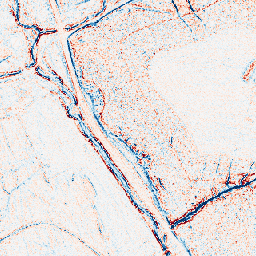
Category: edge_preserving
Decomposition family: bilateral
Decomposition parameters: d: 5
sigma_color: 100
sigma_space: 75
Upsampling method: nearest
Upsampling parameters: scale: 8
Upsampling scale: 8